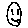
Label: smiley face